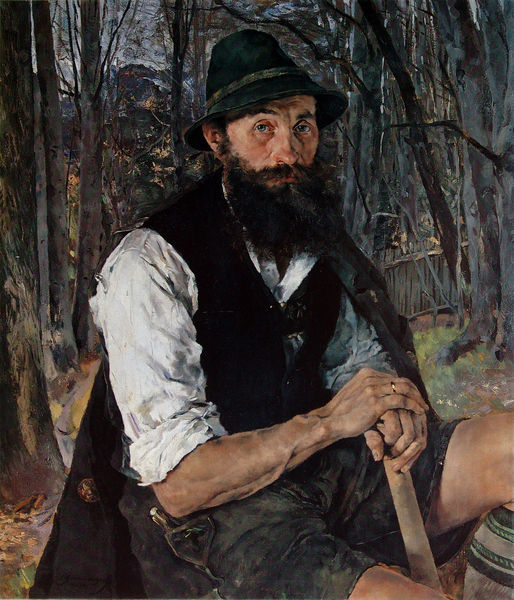
Titel: Samerdinger Holzknecht
Künstler: Constantin Gerhardinger
Standort: München
Institution: Bayerische Staatsgemäldesammlungen
Schlagwörter: blau, mann, umhang, bäume, grün, sitzen, blumen, braun, hut, nase, schwarz, weiss, blick, bart, hemd, augen, vollbart, portrait, porträt, wald, stock, gehstock, knie, weste, ring, bauer, strümpfe, bayern, portait, tracht, leibl, holzfäller, wanderer, wanderstock, lederhose, wilderer, volkstum, ehering, baiern